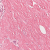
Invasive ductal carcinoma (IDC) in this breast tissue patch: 0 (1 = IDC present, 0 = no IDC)